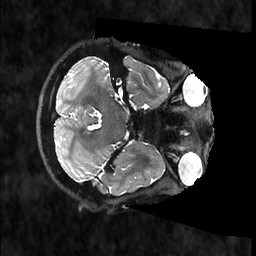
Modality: T2w
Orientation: axial
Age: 27
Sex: female
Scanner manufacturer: ge
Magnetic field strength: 3 T
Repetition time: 3.202 s
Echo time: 0.0665 s